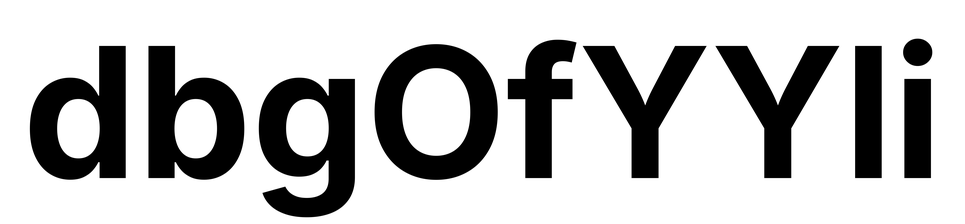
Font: Inter_Bold